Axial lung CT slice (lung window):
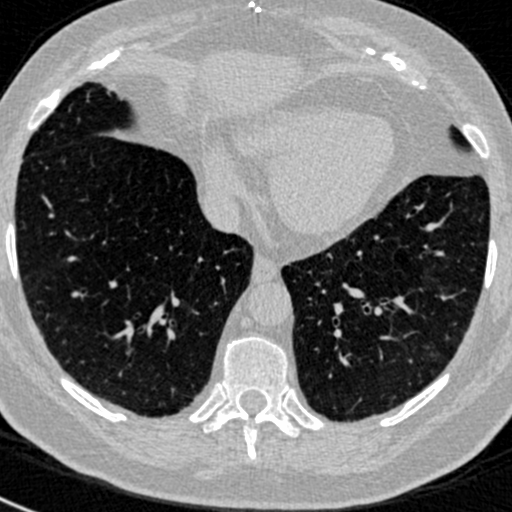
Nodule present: no